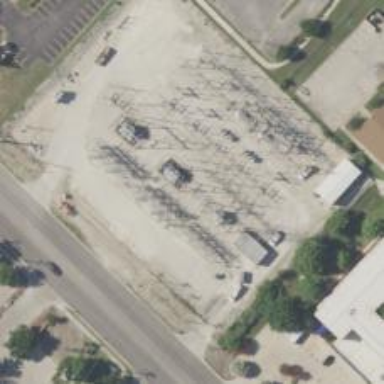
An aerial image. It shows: H-frame designed tower for power lines.